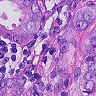
Metastatic tissue present: yes